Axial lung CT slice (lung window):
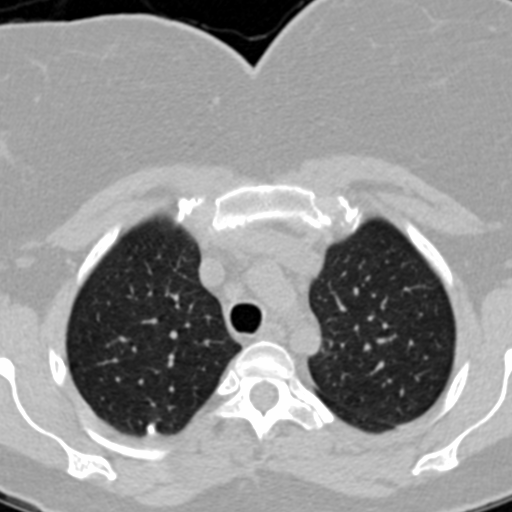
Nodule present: yes
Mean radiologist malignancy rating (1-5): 1